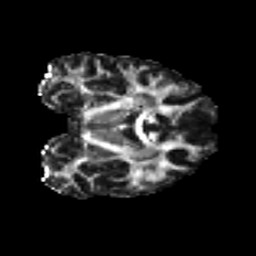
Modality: FA
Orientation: coronal
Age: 37
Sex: male
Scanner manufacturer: ge
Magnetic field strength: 3 T
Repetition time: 7.8 s
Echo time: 0.0614 s